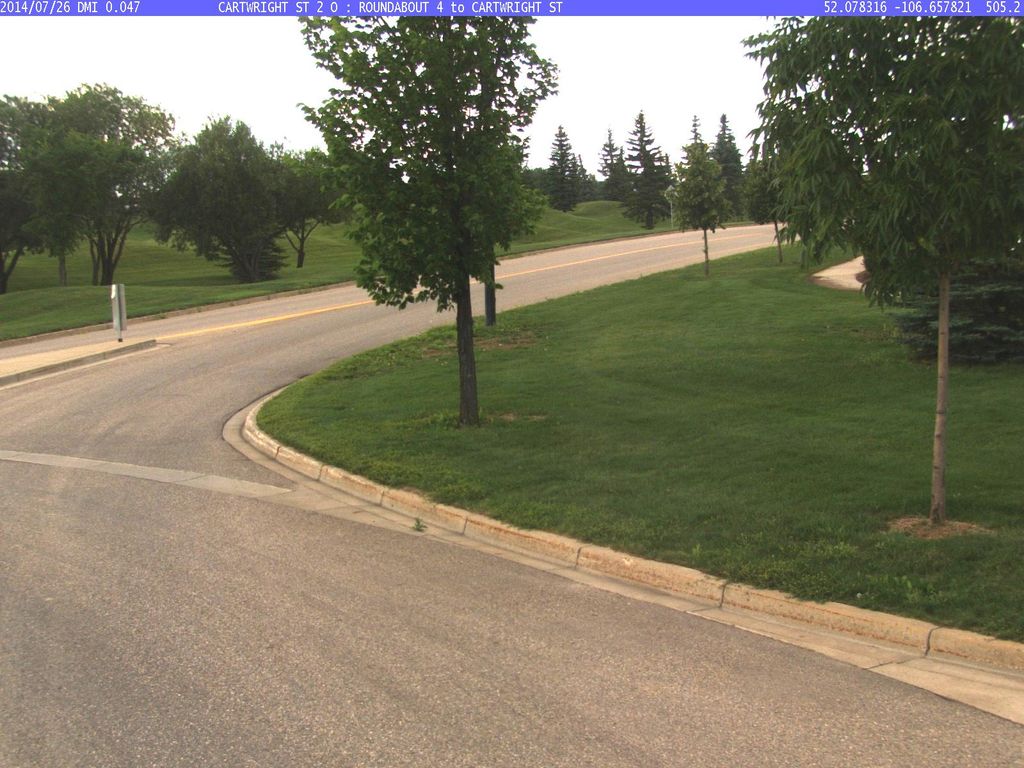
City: saskatoon